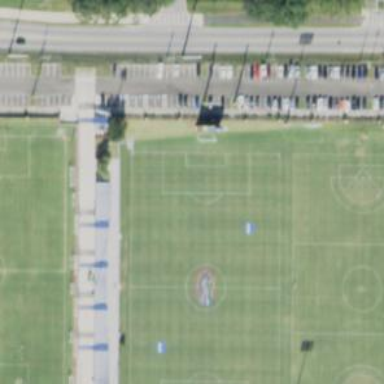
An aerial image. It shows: Pitch with grass surface for playing lacrosse and soccer.